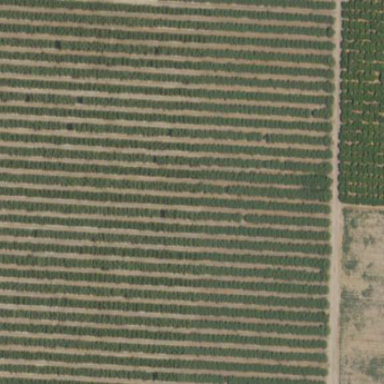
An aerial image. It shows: Vineyard growing grapes.